Question: Im very new to Adobe Flex/Actionscript and am trying to create a person search application. So far I have my results showing as a horizontal list, but Id like to include an image above each name as my wonderful paint skills show:

'''
/* listOfPeople is a list of arrays with a["name"] a["sex"] a["dob"] and
a["image"] which is just a URI to the image */
<s:List width="100%" height="100%" id="results" dataProvider="{listOfPeople}" change="clickPerson(event)">
<s:itemRenderer>
<fx:Component>
<s:MobileIconItemRenderer
iconField="{data.image}"
iconHeight="100" iconWidth="100"
label="{data.name} - {data.sex}"
messageField="dob"/>
</fx:Component>
</s:itemRenderer>
<s:layout>
<s:HorizontalLayout paddingBottom="100" gap="6" paddingTop="100" paddingLeft="0"
paddingRight="0"
requestedColumnCount="-1"
variableColumnWidth="true"
verticalAlign="bottom"
/>
</s:layout>
</s:List>
'''
Any ideas? The iconField doesn't seem to show at all... even when using the full path with correct backslashes
Cheers
Phil
EDIT:
The image displays fine on the PersonDetails screen, when the person is clicked upon:
'''
<s:HGroup verticalAlign="middle" gap="12" paddingTop="10" paddingLeft="10">
<s:Image source="{data.image}" height="170" width="170"/>
<s:VGroup>
<s:Label text="{data.name}"/>
<s:Label text="{data.dOB}"/>
<s:Label text="{data.sex}"/>
<s:Label text="{data.birthplace}"/>
<s:Label text="{data.colour} {data.ethnicity}"/>
<s:Label text="{data.height}"/>
</s:VGroup>
</s:HGroup>
'''
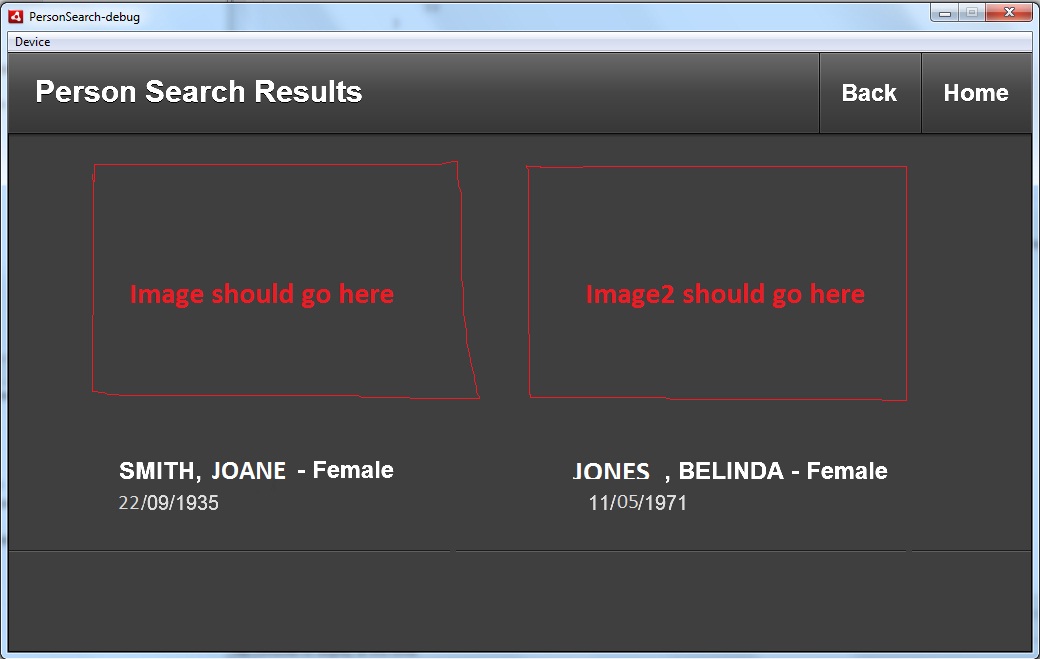
Answer: I think MobileIconItemRenderer displays all elements in a horizontal layout. If you want to display an image on top of the text, you have to create your own renderer or extends MobileIconItemRender and change the way it layouts its elements